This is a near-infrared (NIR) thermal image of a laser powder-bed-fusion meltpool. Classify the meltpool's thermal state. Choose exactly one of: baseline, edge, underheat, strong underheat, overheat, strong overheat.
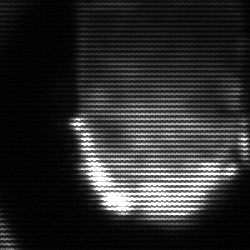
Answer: baseline